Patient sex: F
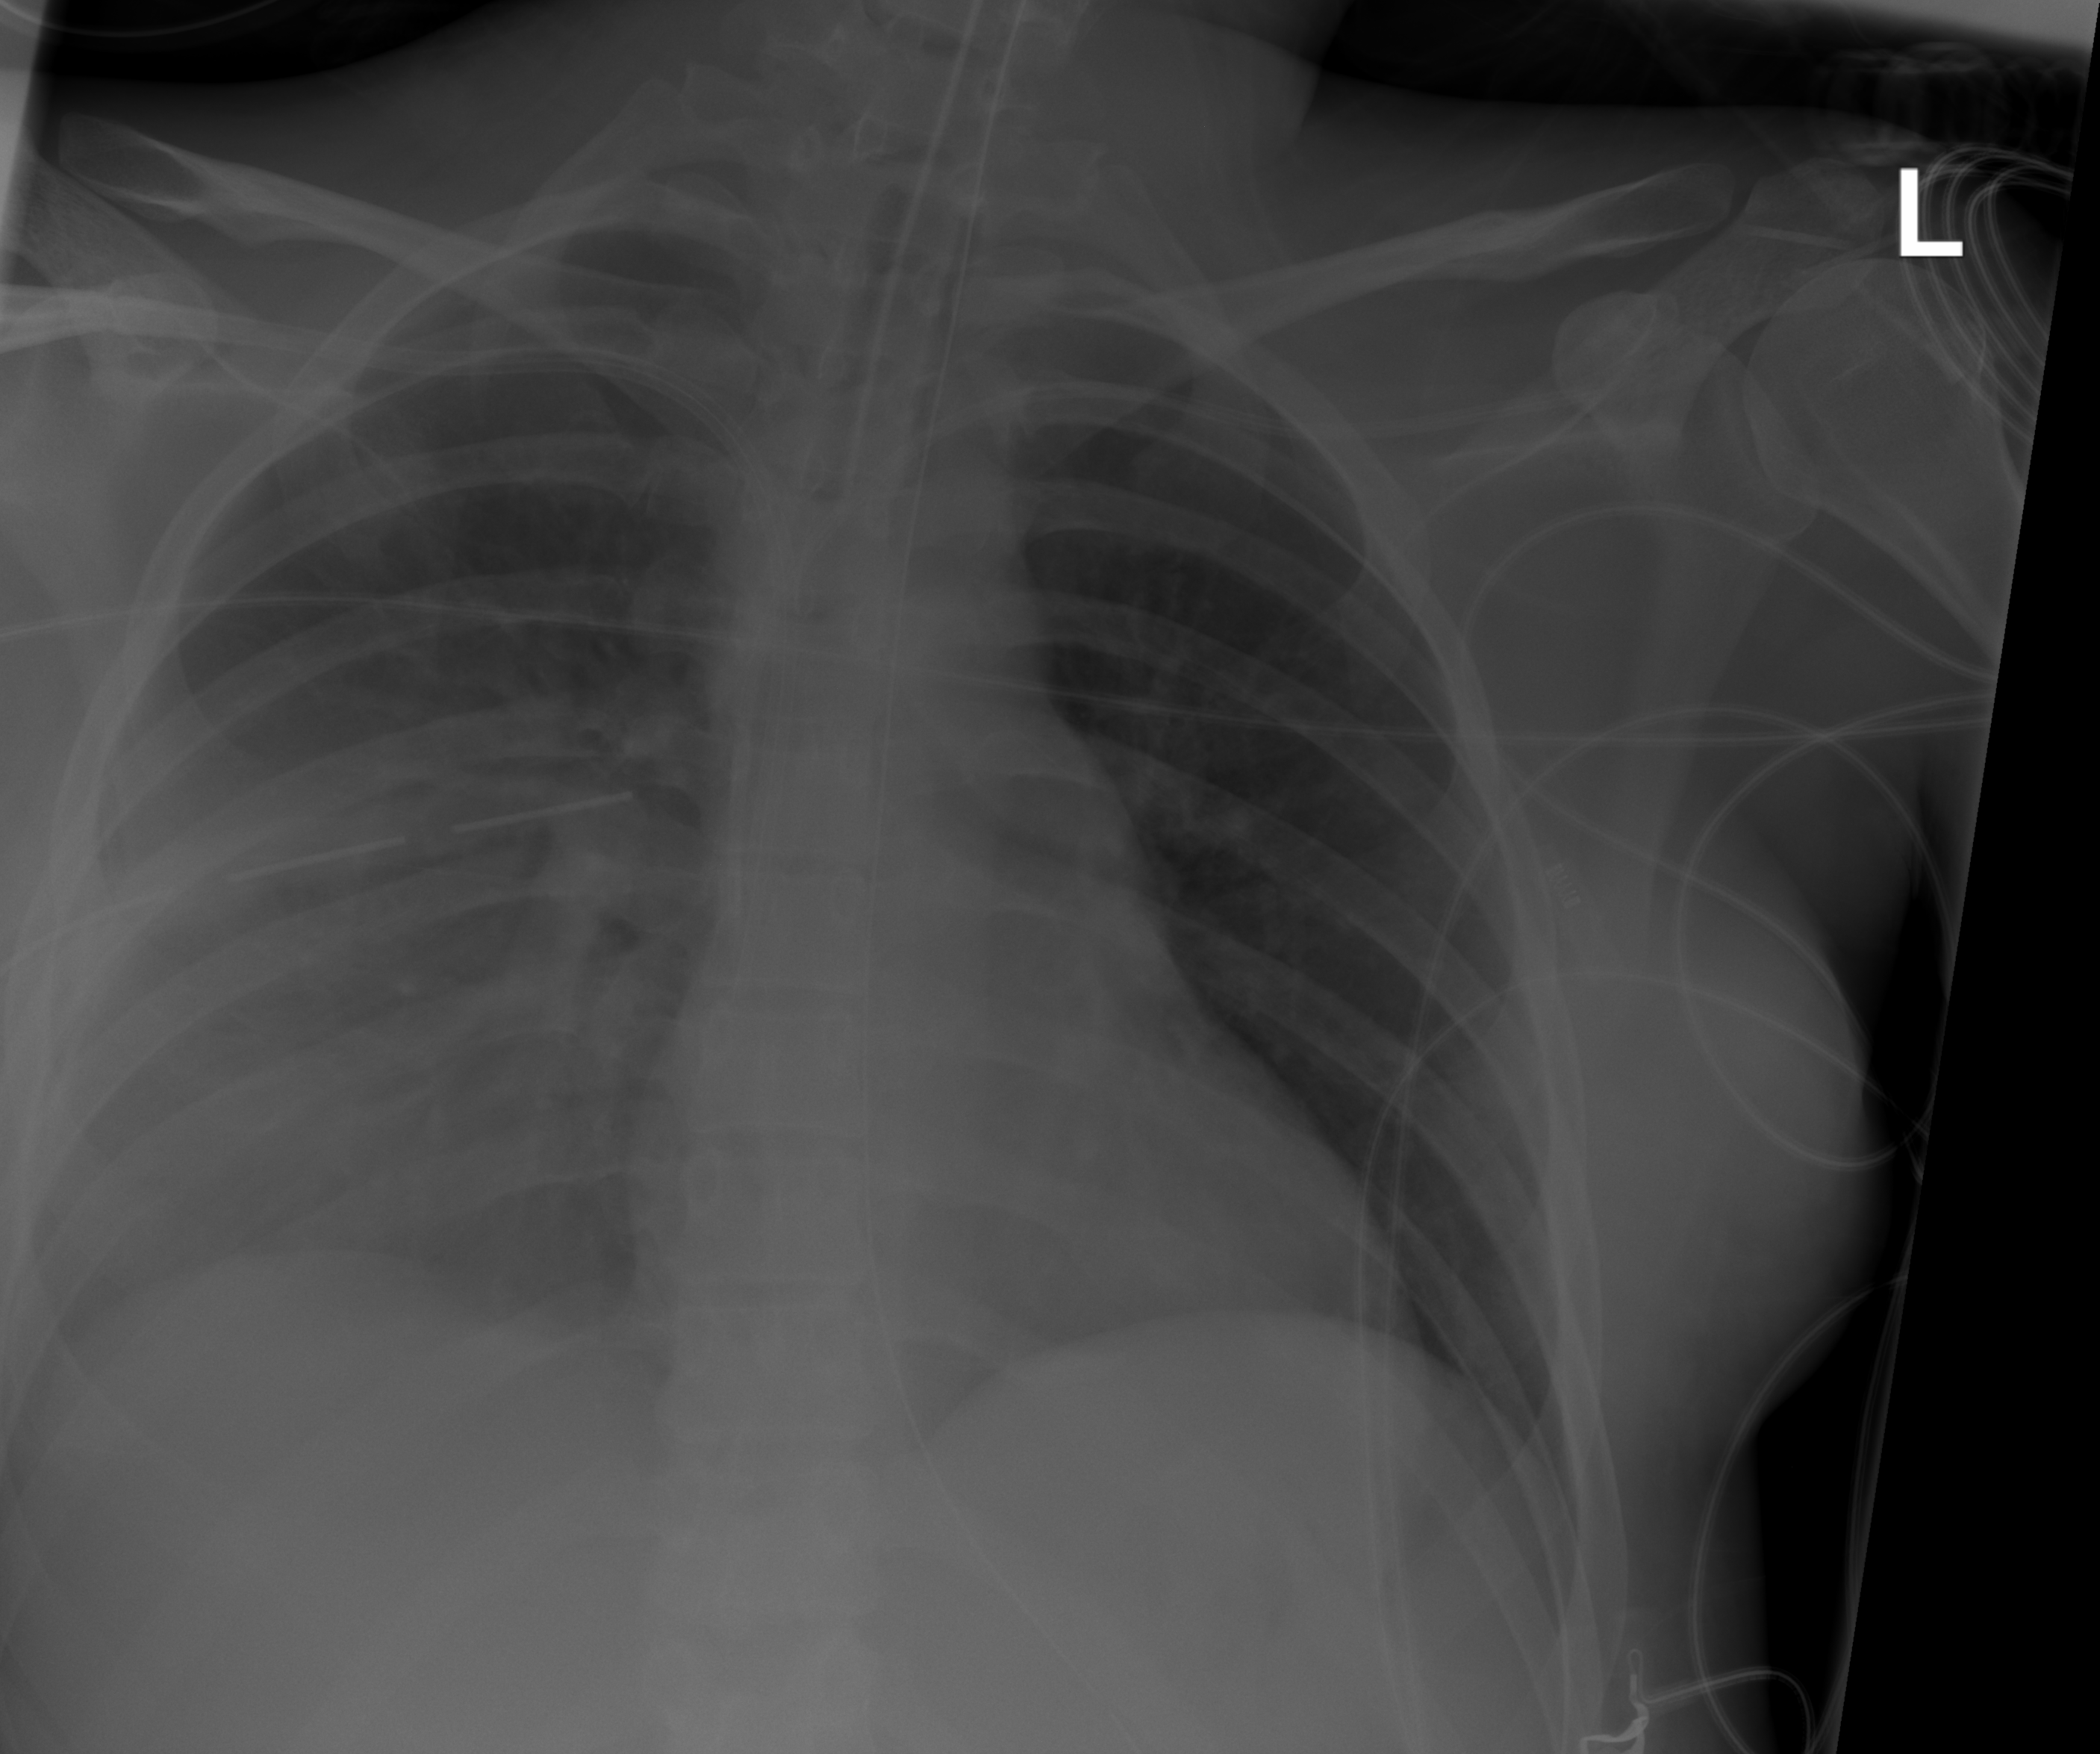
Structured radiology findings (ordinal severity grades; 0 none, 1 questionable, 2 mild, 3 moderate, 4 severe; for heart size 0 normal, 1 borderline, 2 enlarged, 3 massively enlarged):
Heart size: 1
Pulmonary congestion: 2
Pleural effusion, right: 2
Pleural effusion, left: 0
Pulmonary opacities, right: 0
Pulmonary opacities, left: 0
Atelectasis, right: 2
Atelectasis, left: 0